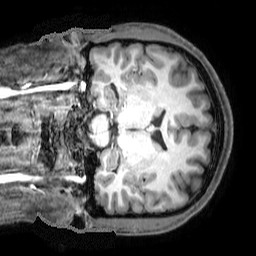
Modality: T1w
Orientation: sagittal
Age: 21
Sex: male
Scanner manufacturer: philips
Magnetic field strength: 3 T
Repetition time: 8.24 s
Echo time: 3.788 s